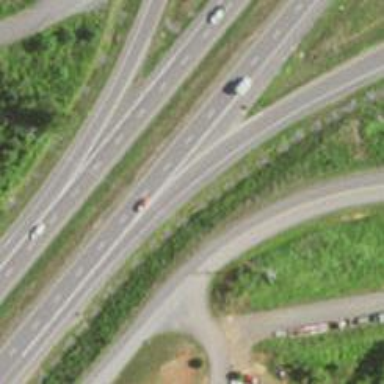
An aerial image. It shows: Motorway junction.